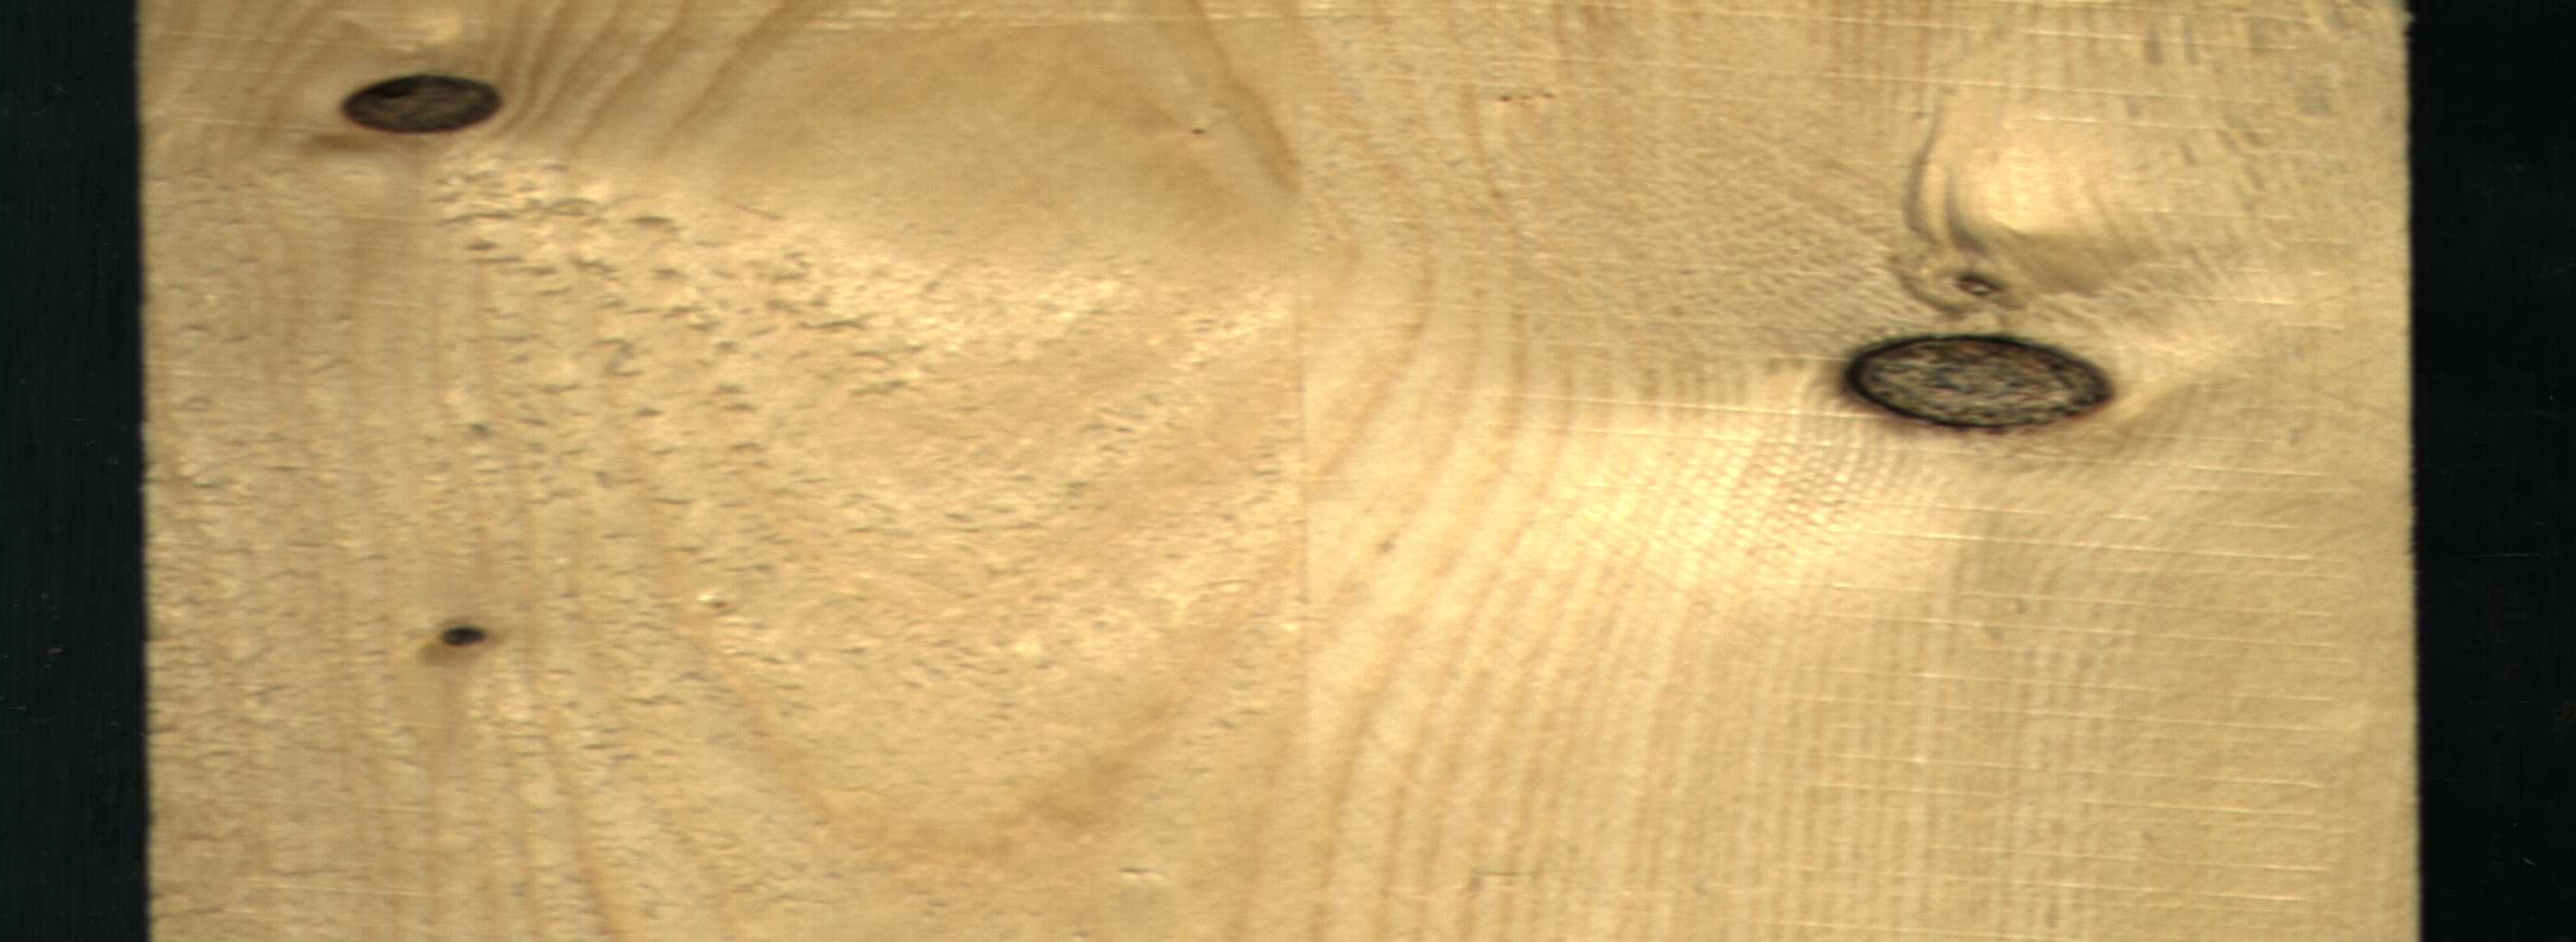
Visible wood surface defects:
Dead_Knot
Dead_Knot
Dead_Knot
Dead_Knot